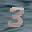
Label: 3